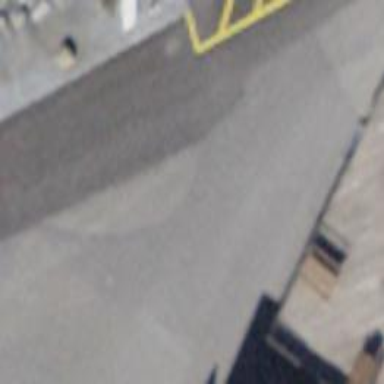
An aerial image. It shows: Lift gate barrier.